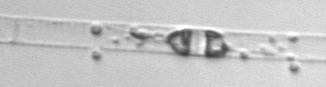
Label: Dactyliosolen_blavyanus